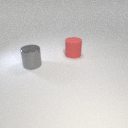
large gray metal cylinder in front of large red rubber cylinder